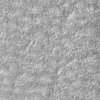
Atmospheric dust classification: not_dusty